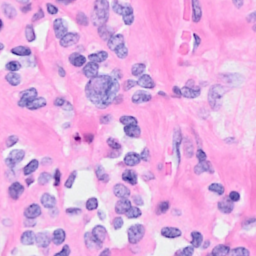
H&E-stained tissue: Breast